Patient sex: M
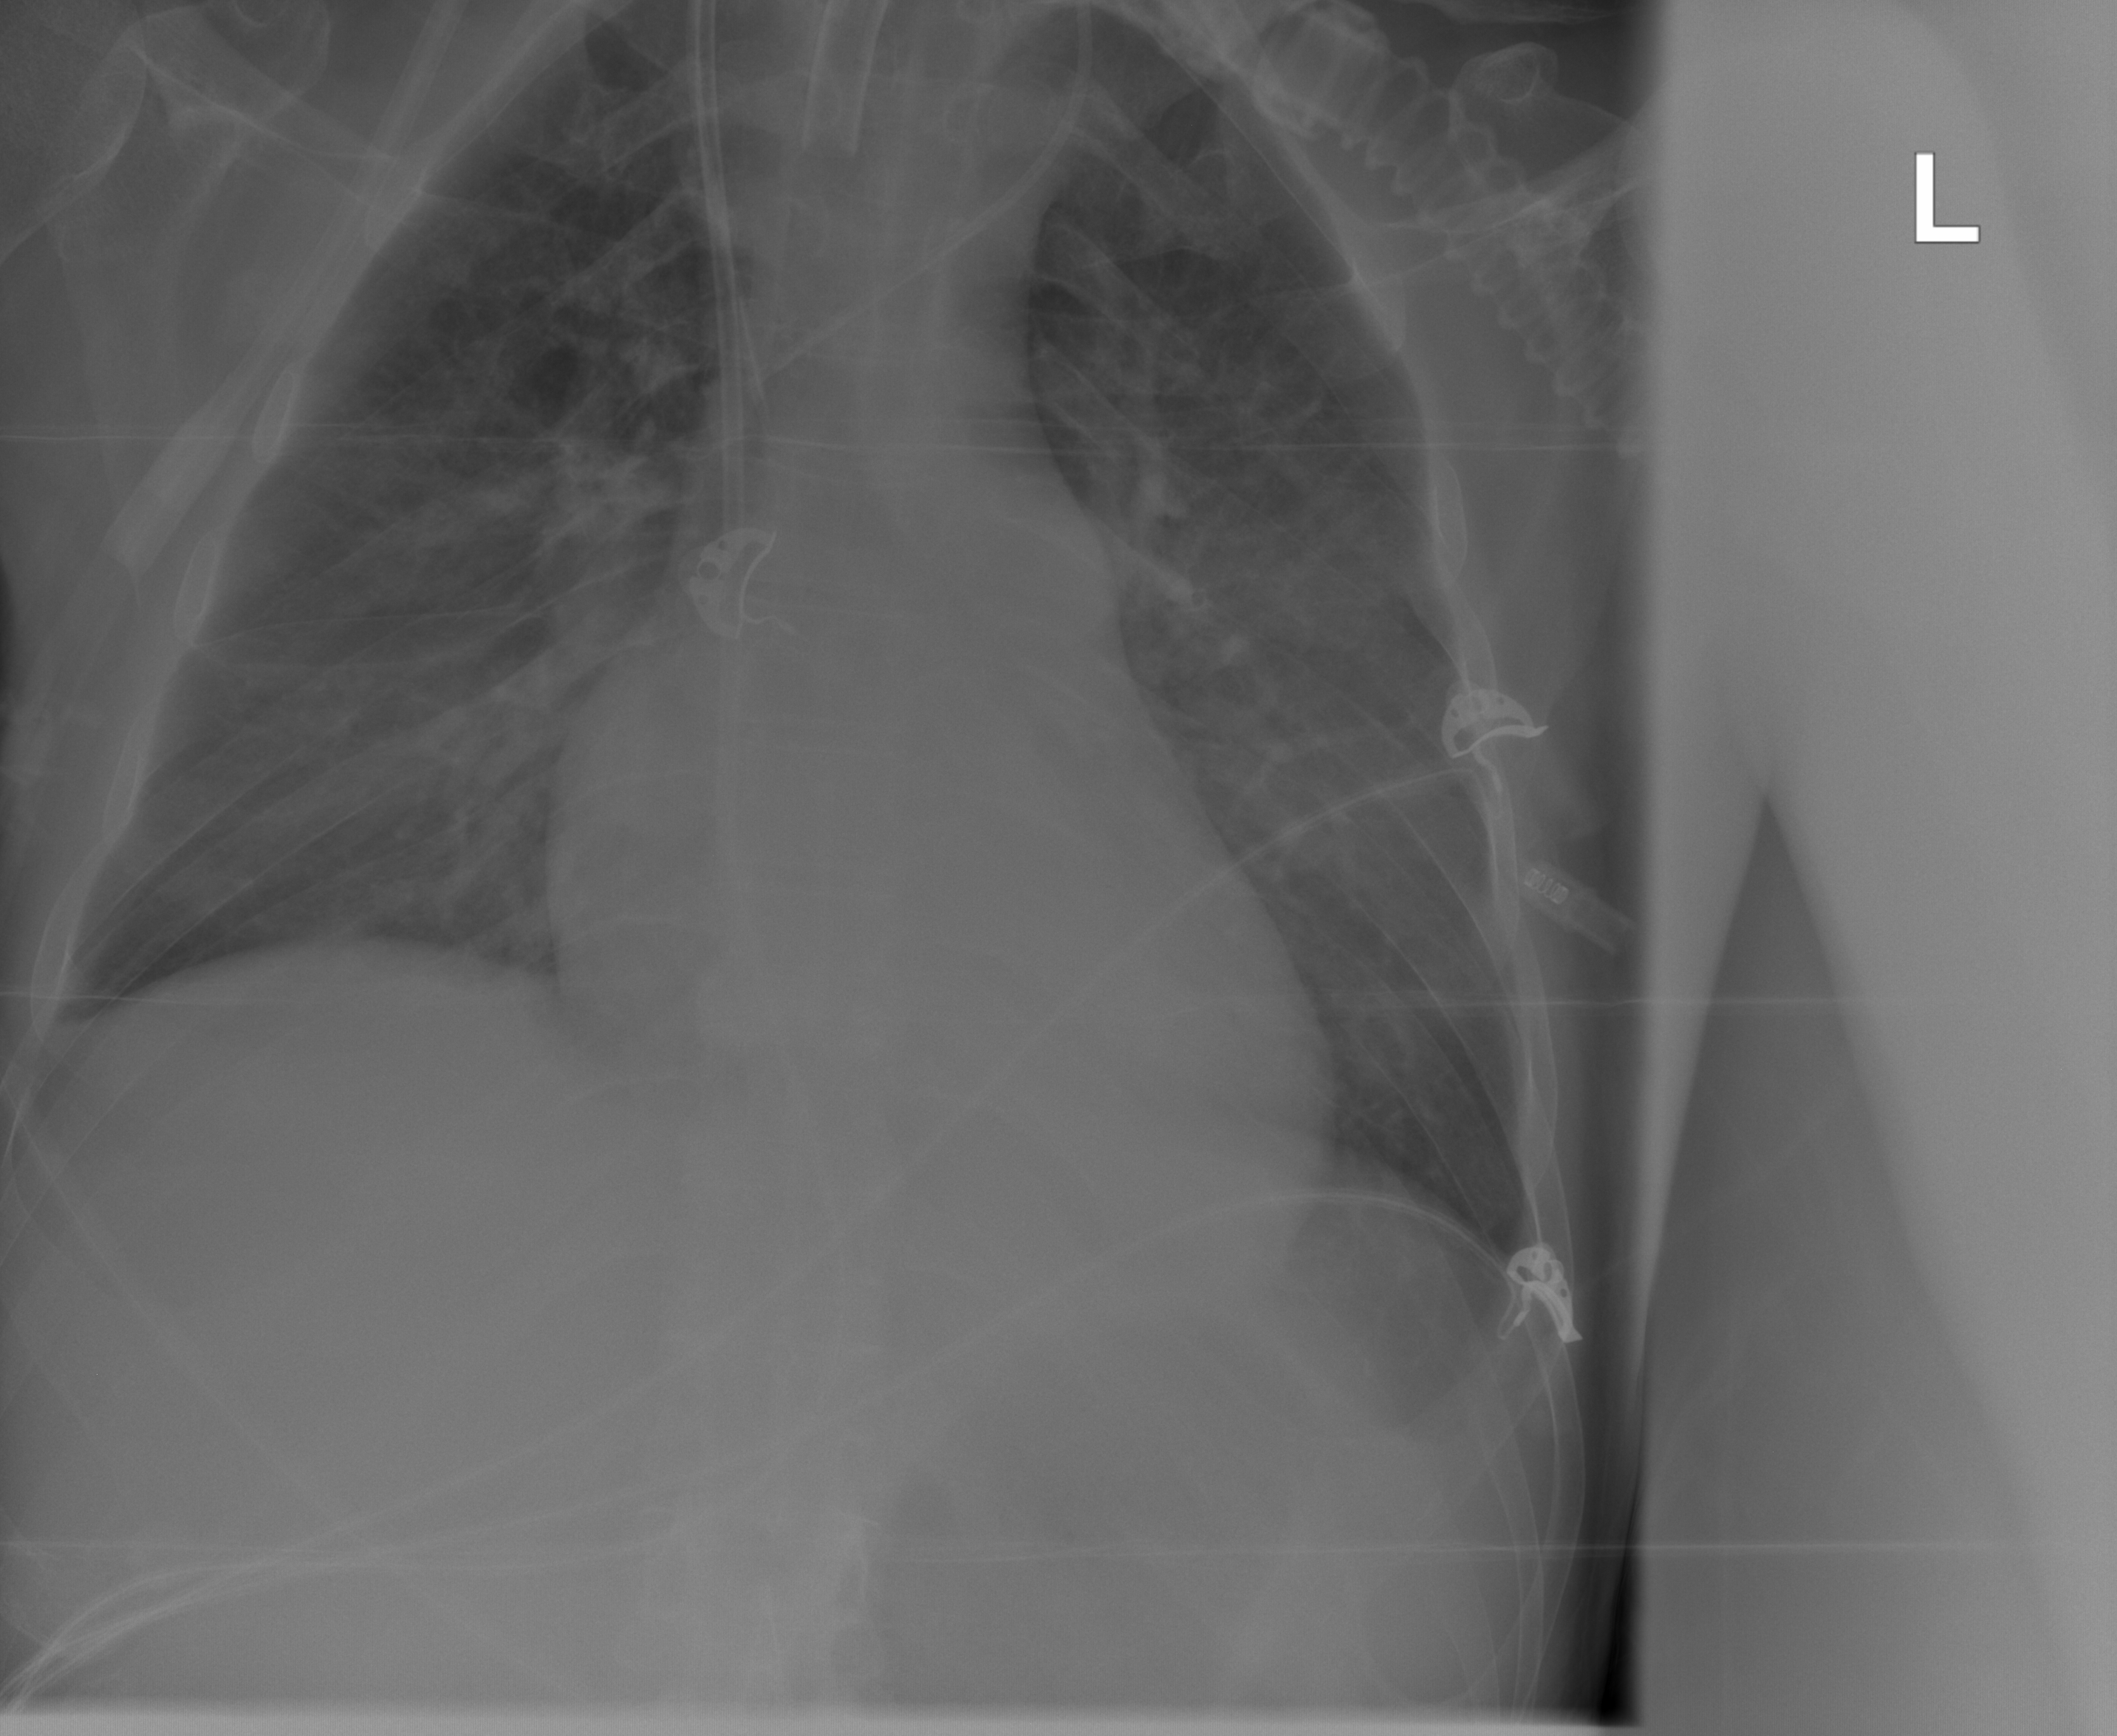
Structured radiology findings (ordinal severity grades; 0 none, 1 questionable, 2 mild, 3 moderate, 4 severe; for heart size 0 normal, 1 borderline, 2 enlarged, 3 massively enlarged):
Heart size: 1
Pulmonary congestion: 0
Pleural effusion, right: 0
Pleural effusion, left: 0
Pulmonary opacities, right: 2
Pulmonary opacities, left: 2
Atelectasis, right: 0
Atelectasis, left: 0